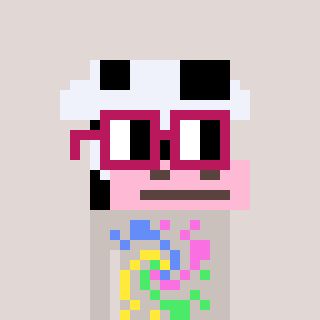
a pixel art character with square dark red glasses, a cow-shaped head and a foggrey-colored body on a warm background